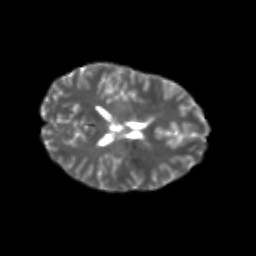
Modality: T2w
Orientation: axial
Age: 24
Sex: female
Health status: healthy
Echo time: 0.074 s